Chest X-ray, PA view. Patient: 80 years old, sex F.
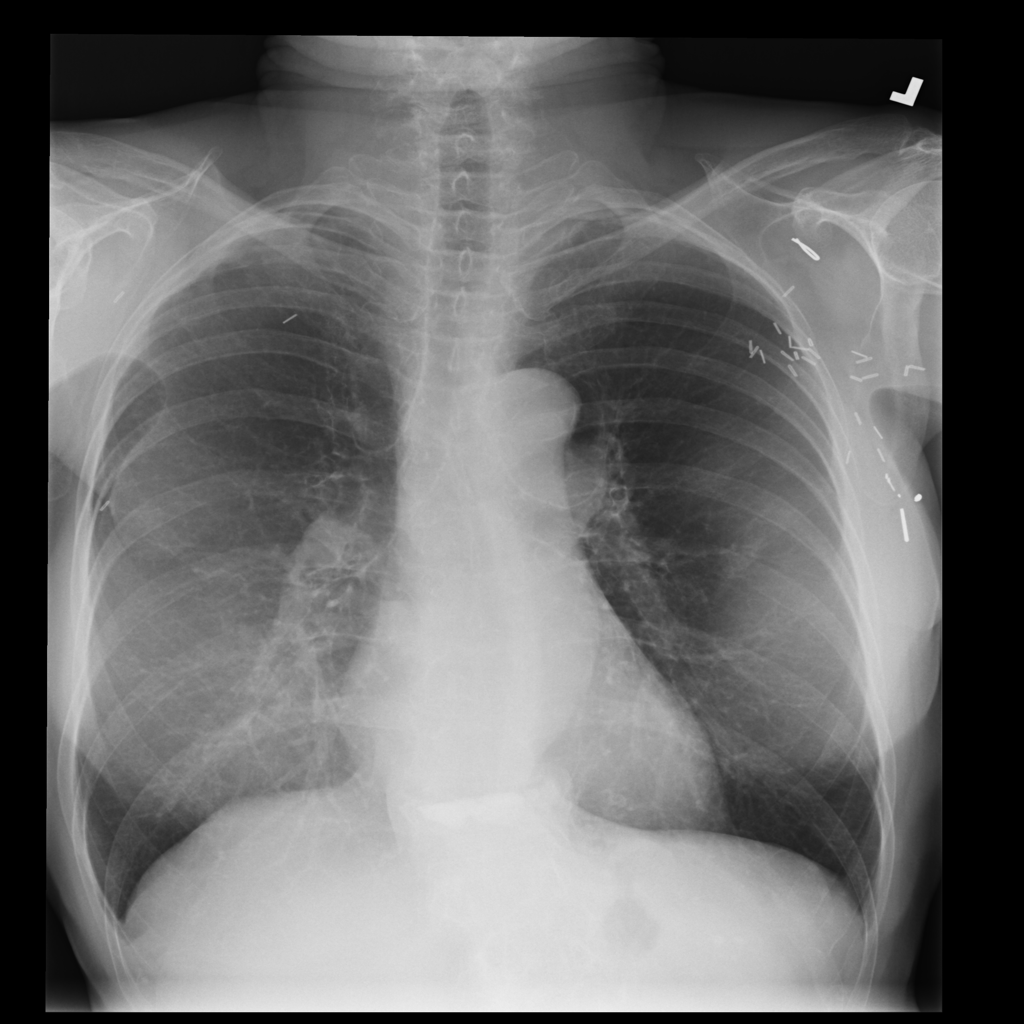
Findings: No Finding